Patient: sex M, age 61
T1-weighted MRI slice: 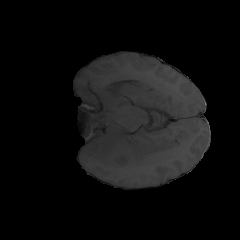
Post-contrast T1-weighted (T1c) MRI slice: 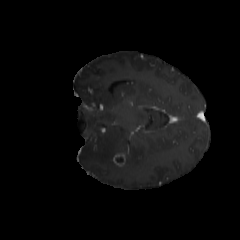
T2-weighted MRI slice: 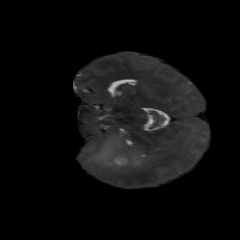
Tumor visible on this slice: yes
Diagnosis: Glioblastoma, IDH-wildtype
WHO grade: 4